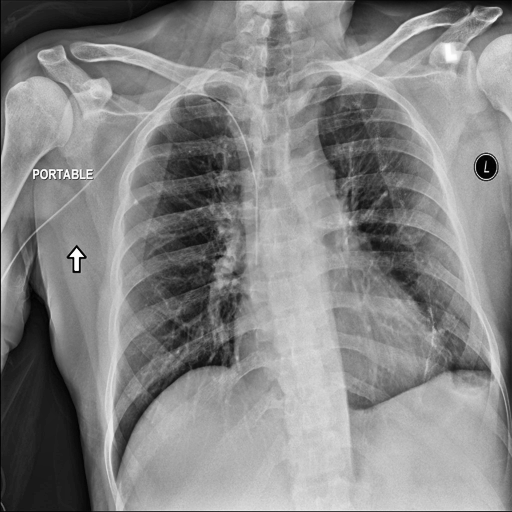
Finding: NORMAL